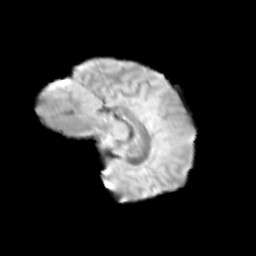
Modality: T2w
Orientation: sagittal
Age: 9
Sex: male
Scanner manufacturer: siemens
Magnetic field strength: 3 T
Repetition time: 3.8 s
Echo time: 0.07 s